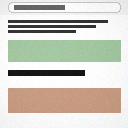
Screen state: on